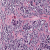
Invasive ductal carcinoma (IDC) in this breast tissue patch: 1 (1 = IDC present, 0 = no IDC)